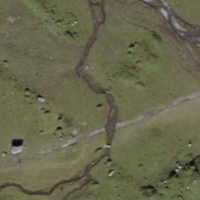
EUNIS habitat code: 23
Species observed at this site:
Parnassia palustris
Dryas octopetala
Saxifraga aizoides
Astragalus alpinus